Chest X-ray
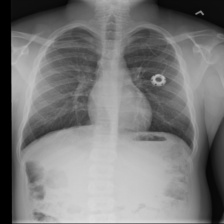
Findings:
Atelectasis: negative
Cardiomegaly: negative
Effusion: negative
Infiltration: negative
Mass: negative
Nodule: negative
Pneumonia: negative
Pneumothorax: negative
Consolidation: negative
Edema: negative
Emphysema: negative
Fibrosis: negative
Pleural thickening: negative
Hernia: negative